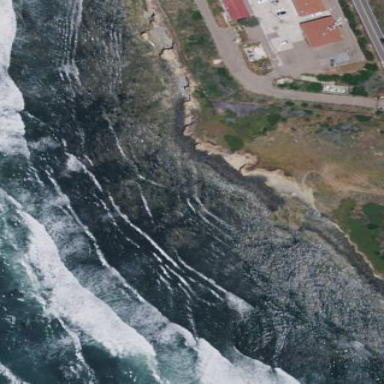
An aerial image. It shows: Breakwater structure.